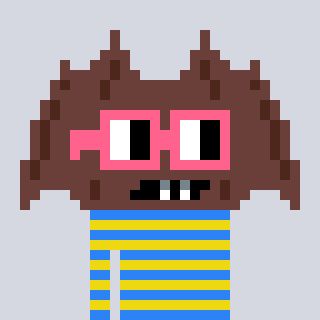
a pixel art character with square pink glasses, a bat-shaped head and a yellow-colored body on a cool background